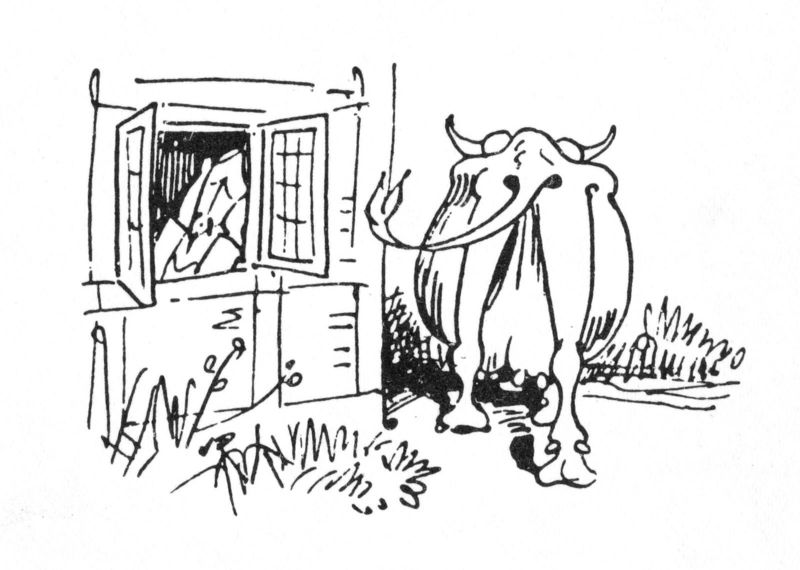
Titel: Balduin Bählamm. Der verhinderte Dichter
Künstler: Wilhelm Busch
Schlagwörter: fenster, zeichnung, gras, horn, hütte, modern, kuh, hinten, comic, stall, euter, hörner